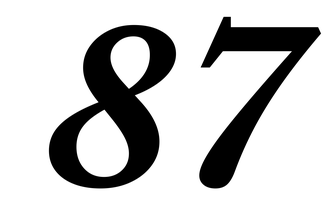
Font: LibreCaslonText-Italic_Bold_Italic